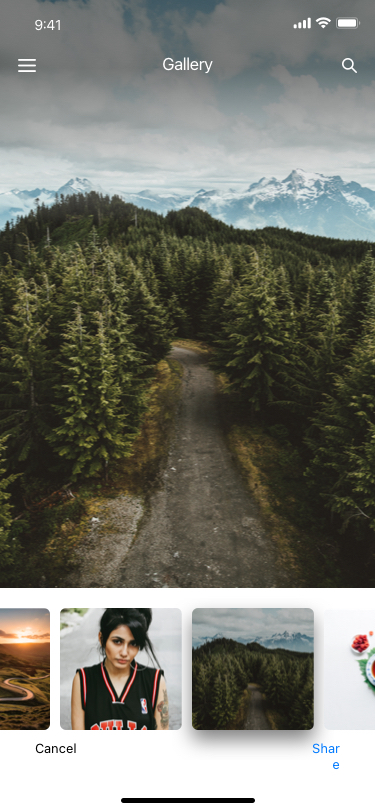
Text in this UI design:
Cancel
Share
Gallery